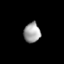
Tissue: lung
Cell type: Others
Senescence score: 0.1895
Nuclear area (px): 323
Mean DAPI intensity: 161.121